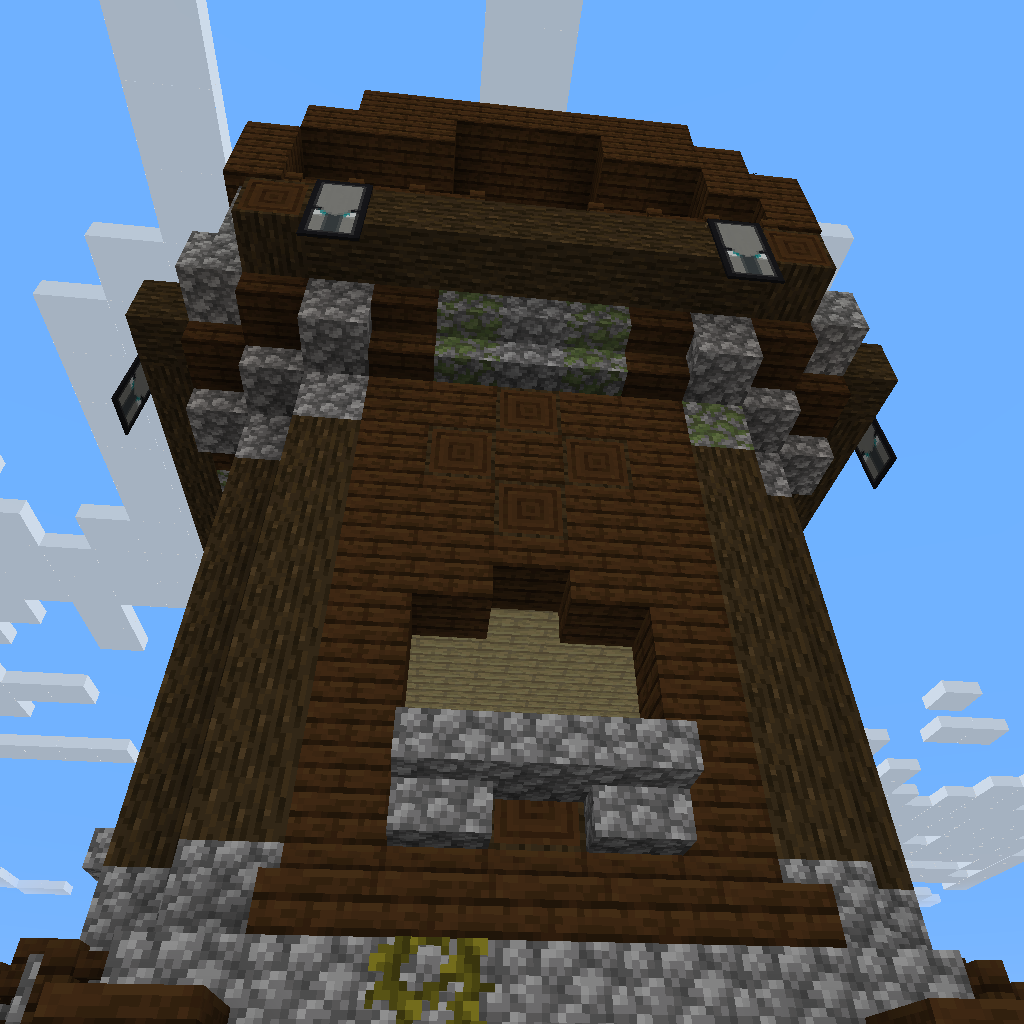
tall pillager outpost tower